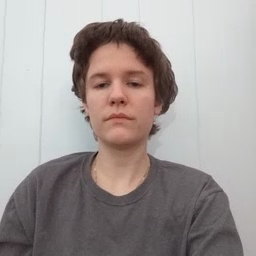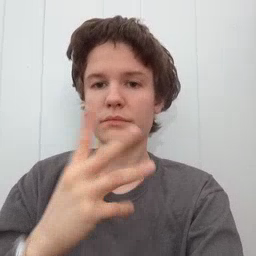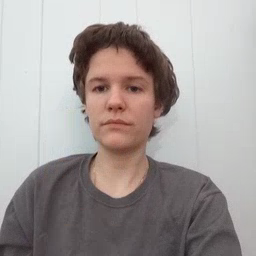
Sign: wet